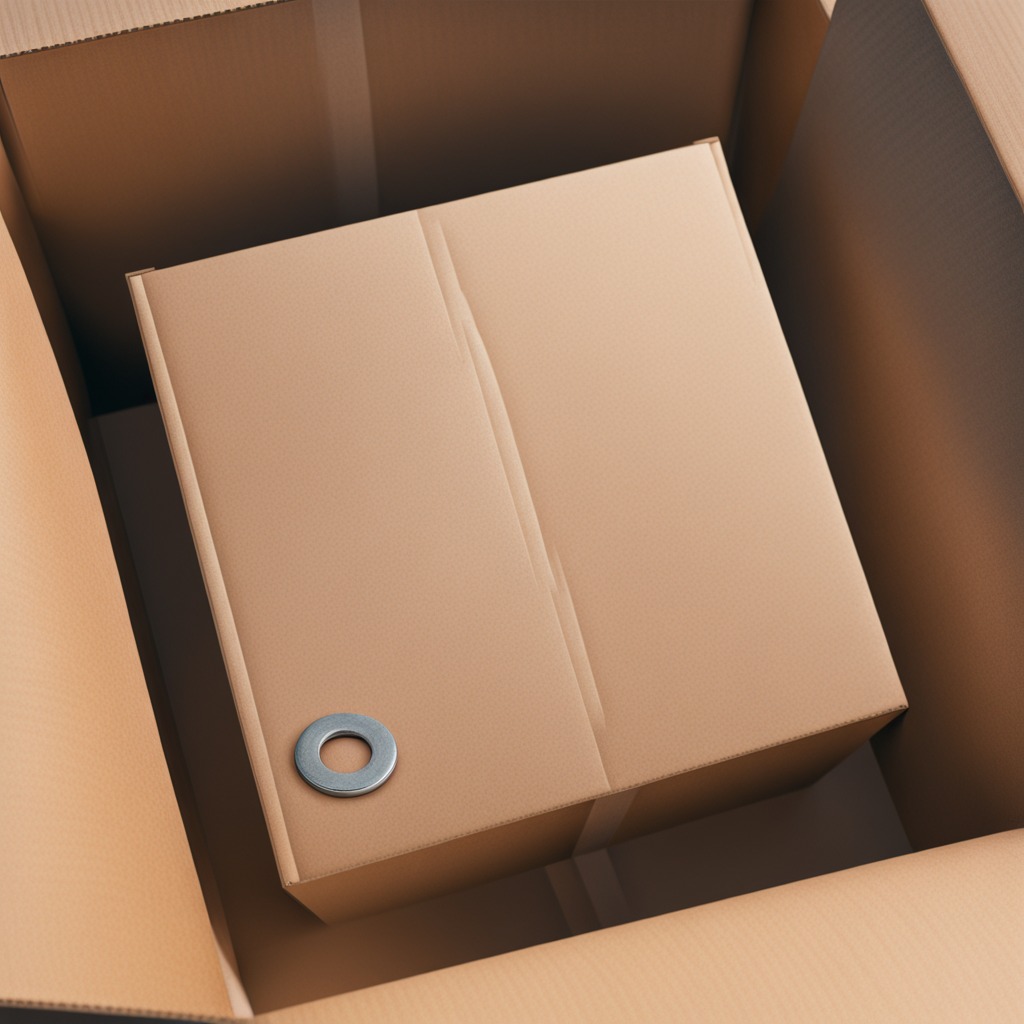
A flat metal washer lying on a clean dry cardboard box surface in an outdoor workshop during daytime bright natural light soft shadows slightly creased but